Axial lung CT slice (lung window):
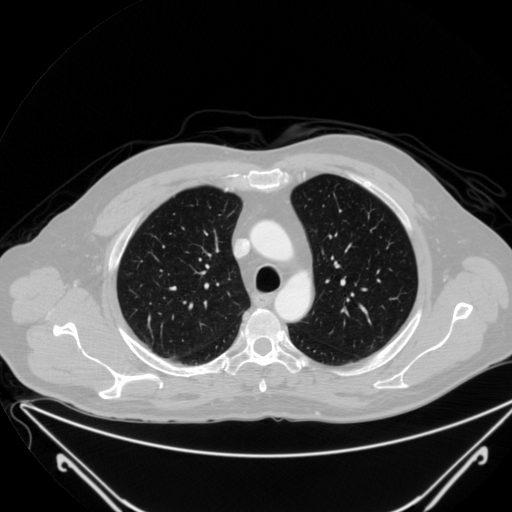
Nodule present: no